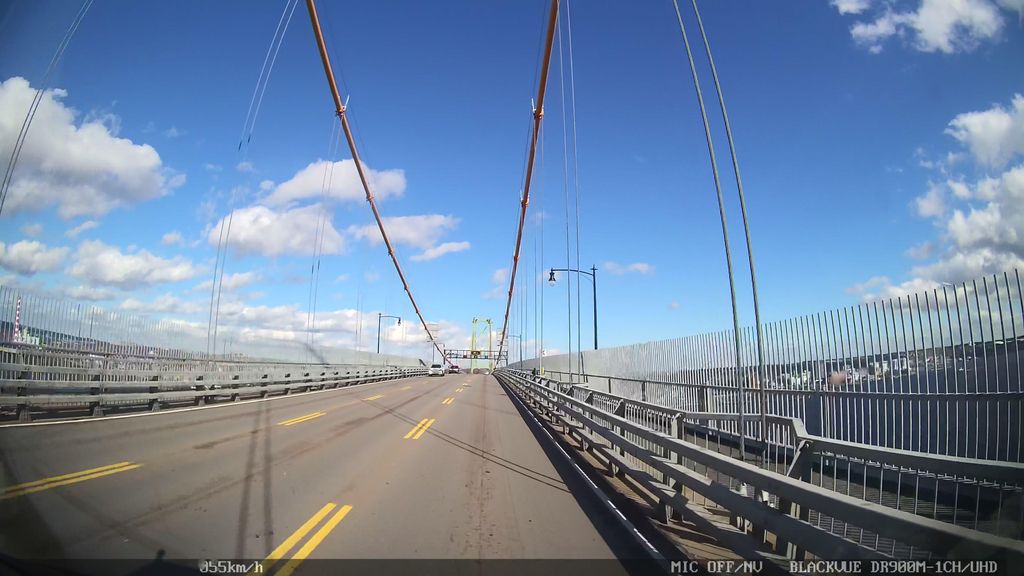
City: halifax